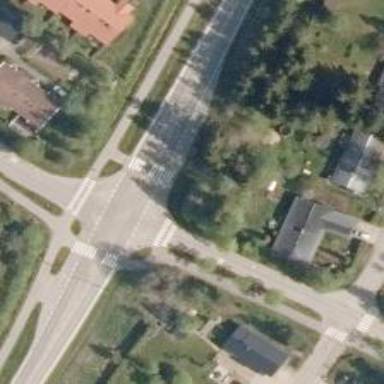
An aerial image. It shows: Cycleway.